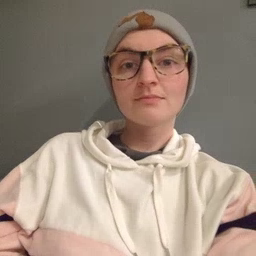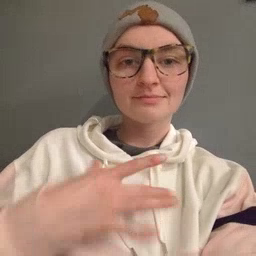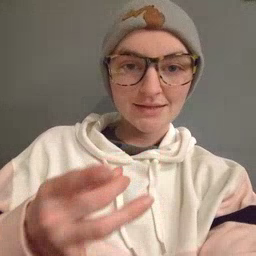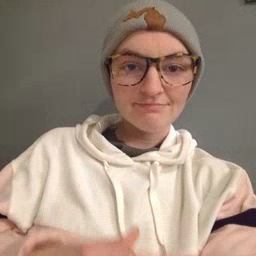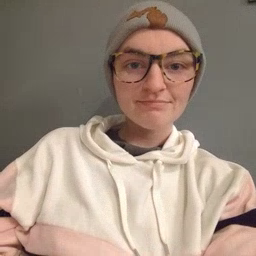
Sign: like